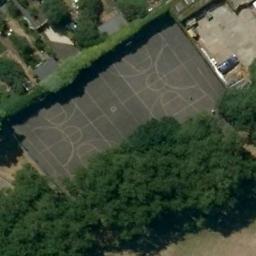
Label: basketball_court